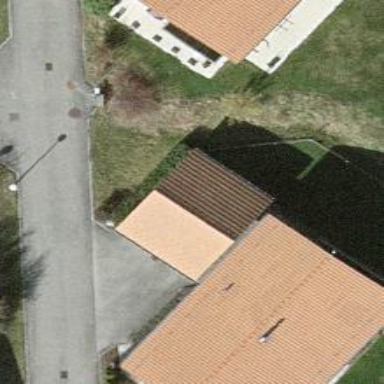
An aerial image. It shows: Garage building.